The image shows the envelope spectrum of a rolling-element bearing's vibration signal, with the characteristic fault frequencies (BPFO outer race, BPFI inner race, BSF ball, FTF cage) marked as reference lines. Classify the bearing condition as one of: normal, inner_race, outer_race, ball.
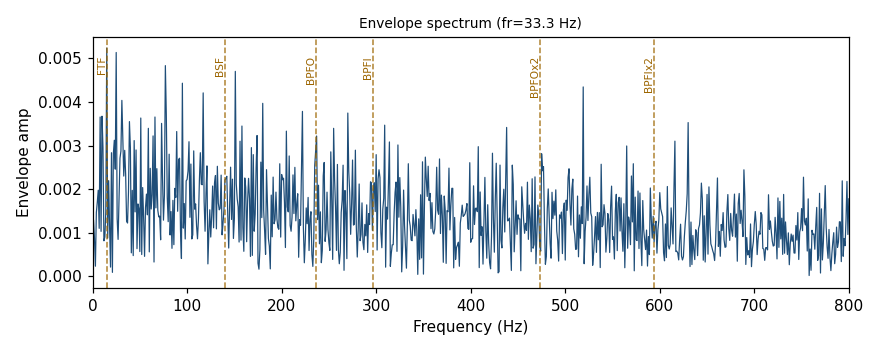
Answer: normal